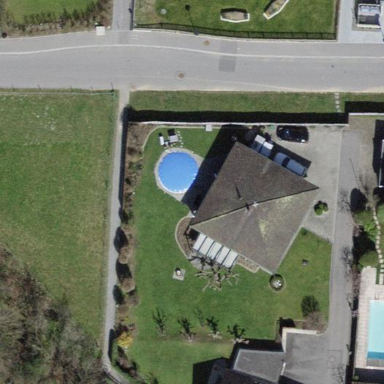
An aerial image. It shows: Detached building with pyramidal roof shape.